Question: For my iPad App, I have a main 'ViewController' which contains two 'UIScrollview's and a 'UIPageControl'. This works well except when I have more than the default three pages in the 'UIPageControl', in which case I set the number of pages manually in my VC using the call:
'''
[self.pageControl setNumberOfPages:totalPages];
'''
In such a case where the 'pageControl' is set to say 10 pages (i.e. more than the default 3 pages) the dots outside of the 3 middle dots do not respond (i.e. the target action changePage function is not called when a user manually selects any of the dots outside the middle three)
see the picture shown:
Any help on how to resolve this would be most appreciated. Should I try 'addTarget' to the 'changePage' function in code? (currently the target action is set in IB)
Thanks!

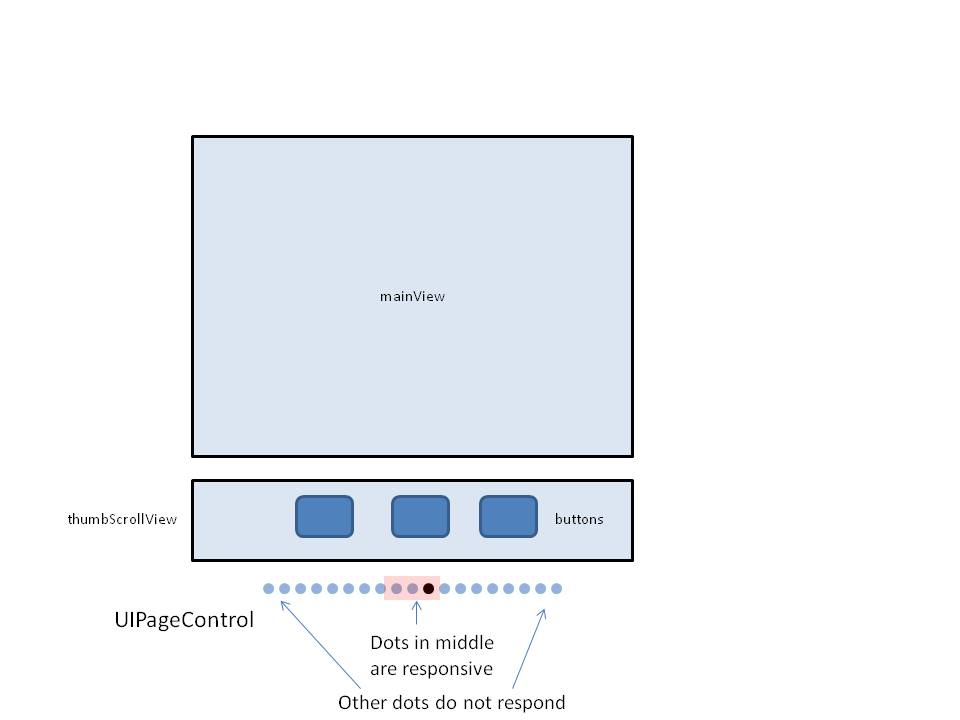
Answer: I resolved this. The trick was to resize the UIPageControl in IB to the expected width (I did this in IB Size Inspector). I now see the changePage function getting called when I pick even the extreme end dots.